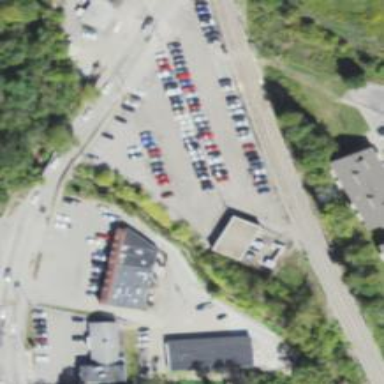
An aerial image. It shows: Parking lot with park and ride facilities.